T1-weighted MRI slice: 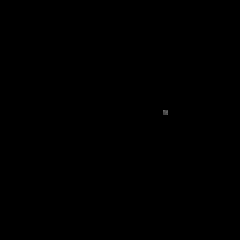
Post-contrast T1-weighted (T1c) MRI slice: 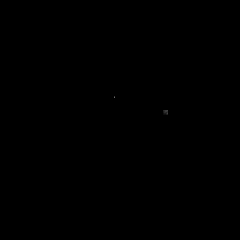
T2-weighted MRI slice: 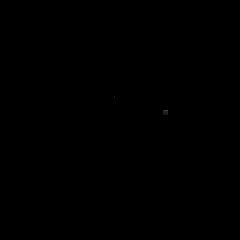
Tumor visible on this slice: no